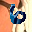
Label: 6